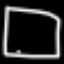
Label: square